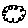
Label: cloud